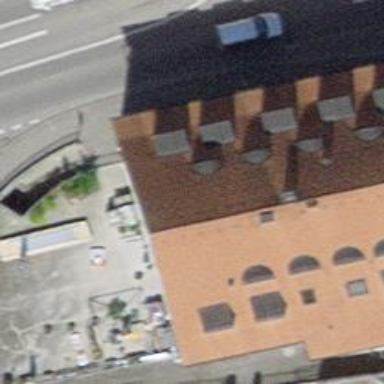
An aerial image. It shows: Restaurant.